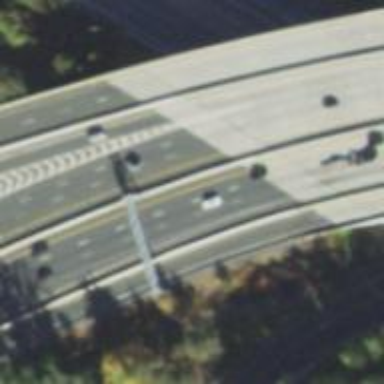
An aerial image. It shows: Asphalt motorway.